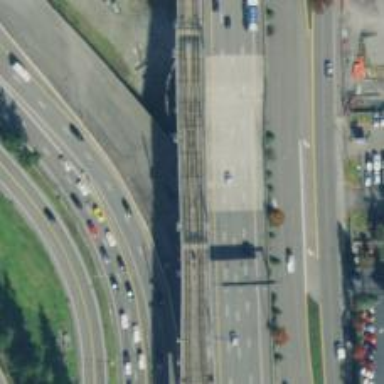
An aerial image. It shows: Bridge for light rail railway electrified with contact line.